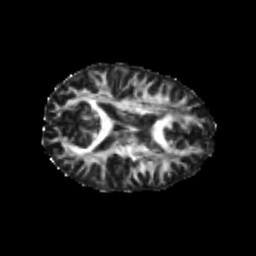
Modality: FA
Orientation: axial
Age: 25
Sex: female
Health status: healthy
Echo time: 0.074 s